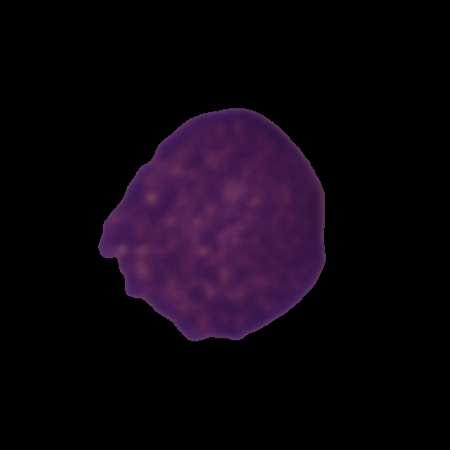
Label: cancer